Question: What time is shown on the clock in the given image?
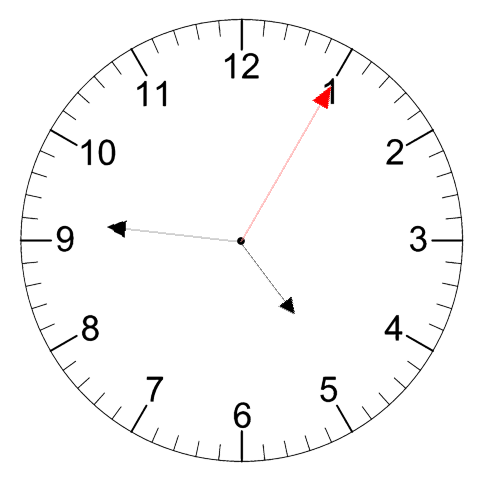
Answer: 04:46:05